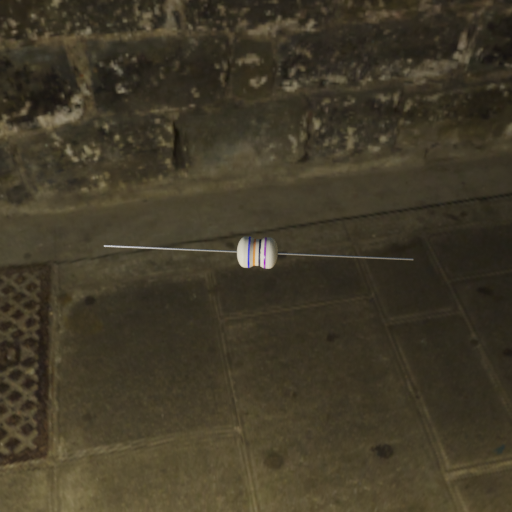
Resistor colour bands (in order): blue, orange, black, violet